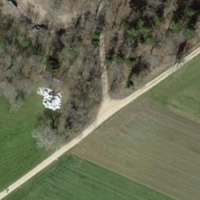
EUNIS habitat code: 41
Species observed at this site:
Polygonum aviculare